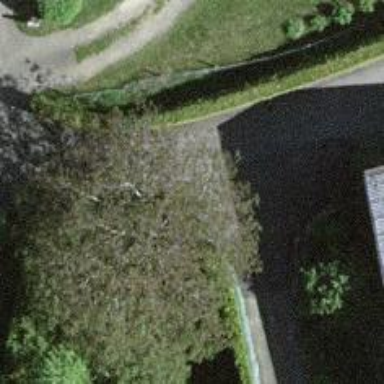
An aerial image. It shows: Hedge acting as barrier.